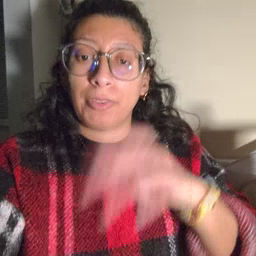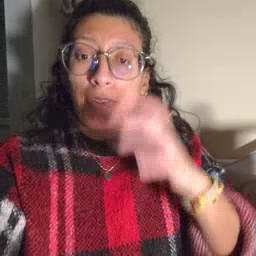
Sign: jacket